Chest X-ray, PA view. Patient: 45 years old, sex F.
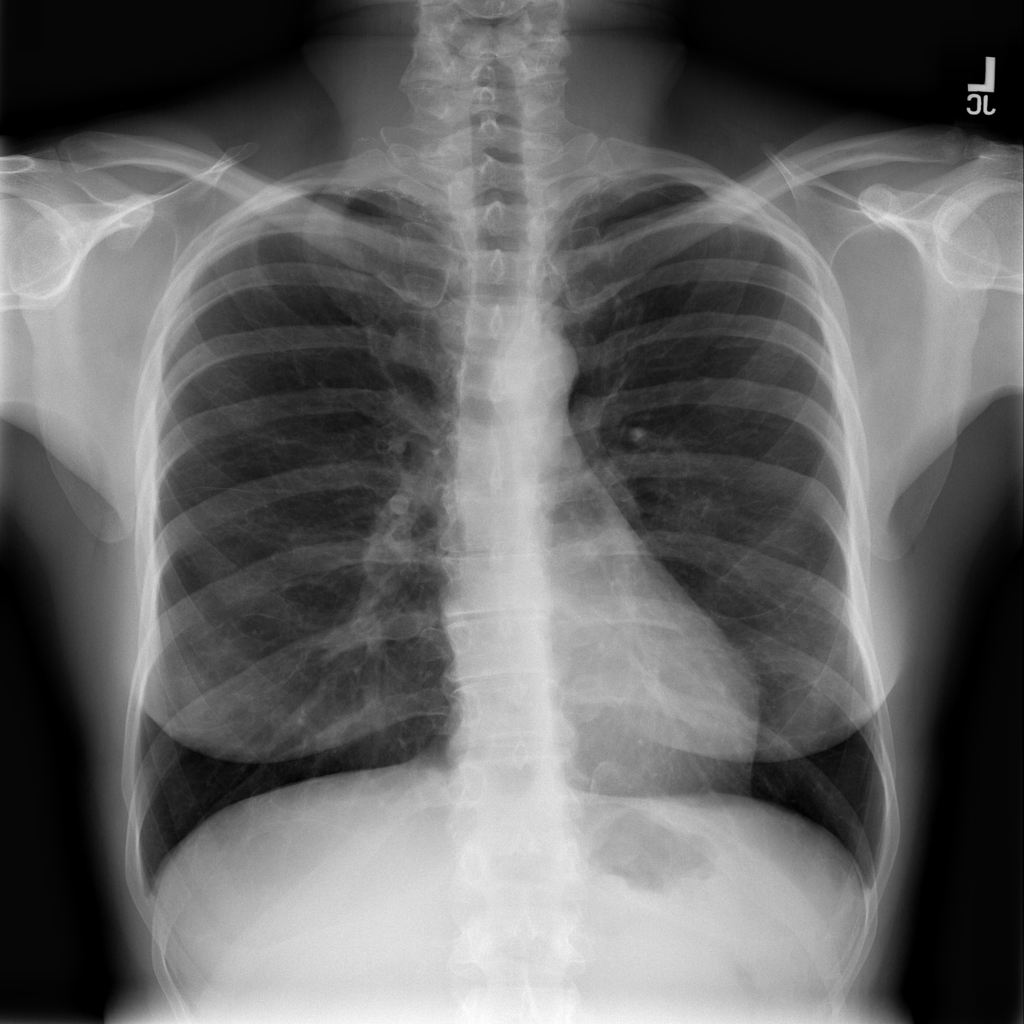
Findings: No Finding